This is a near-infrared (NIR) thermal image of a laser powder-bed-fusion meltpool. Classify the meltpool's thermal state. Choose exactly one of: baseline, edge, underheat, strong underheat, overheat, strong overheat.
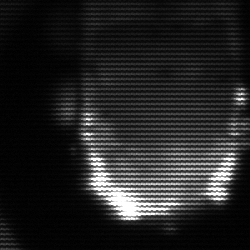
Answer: baseline